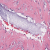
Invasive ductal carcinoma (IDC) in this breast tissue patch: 1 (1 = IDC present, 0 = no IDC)